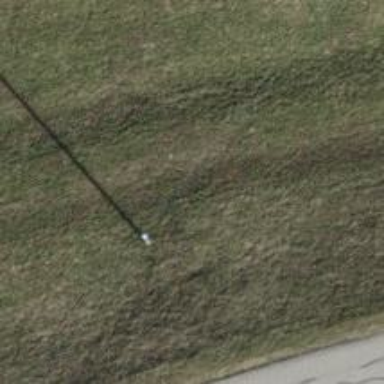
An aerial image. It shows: Minor power line.